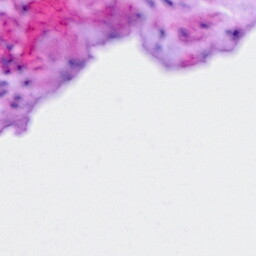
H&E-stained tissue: Ovarian